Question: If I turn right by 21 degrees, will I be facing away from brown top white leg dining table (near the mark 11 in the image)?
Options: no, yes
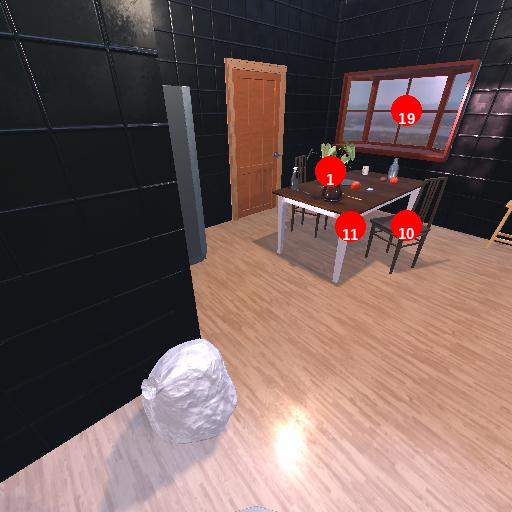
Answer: no